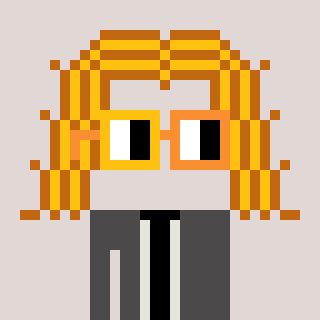
a pixel art character with square yellow and orange glasses, a hair-shaped head and a grayscale-colored body on a warm background